Question: I want a cylindrical, spider web like layout:

I know that I can use canvas to draw this but I also need all portions to be clickable, and canvas is very hard to handle touch for all portion.
Ideas?
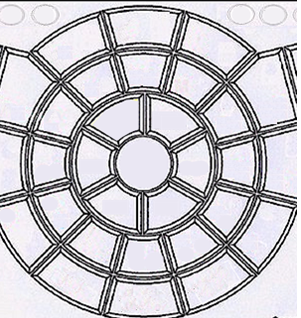
Answer: > can i want layout like spider...
Yes you can want it. But if you want to actually create that layout then you cannot do it with the standard android widgets.
If you want to make it then I would suggest drawing it on a Canvas manually and using the onTouchListener to catch the key presses.